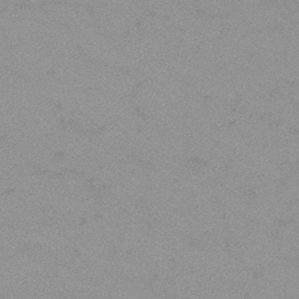
Label: frost